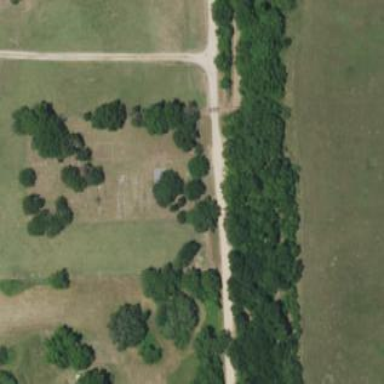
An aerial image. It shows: Graveyard used as cemetery.